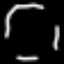
Label: octagon